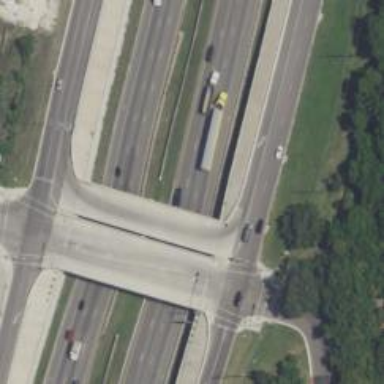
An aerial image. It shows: Secondary link road crossing over bridge.